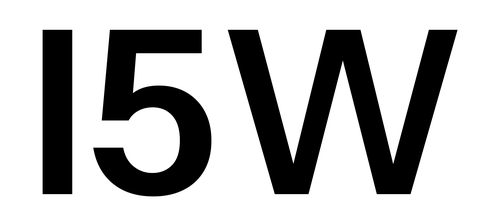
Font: InstrumentSans_SemiBold